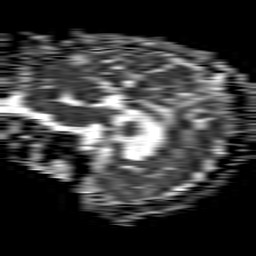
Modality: ADC
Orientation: sagittal
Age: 57
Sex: female
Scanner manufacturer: philips
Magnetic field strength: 1.5 T
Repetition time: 4.6 s
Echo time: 0.08631 s